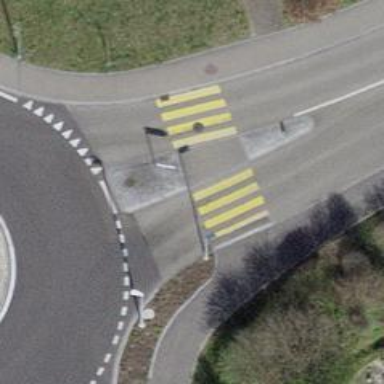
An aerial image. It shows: Uncontrolled zebra crossing with central island.